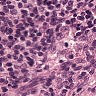
Metastatic tissue present: no